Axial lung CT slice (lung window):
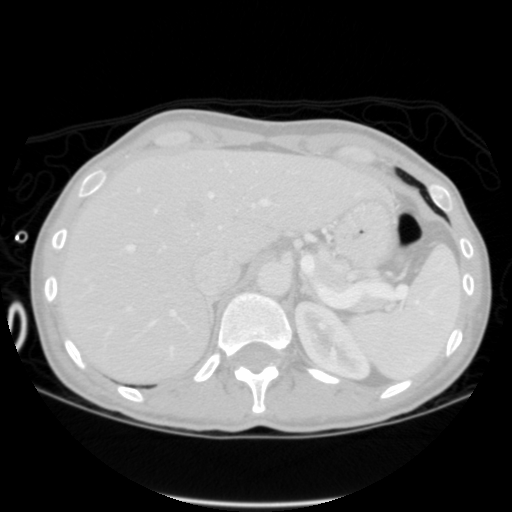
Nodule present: no